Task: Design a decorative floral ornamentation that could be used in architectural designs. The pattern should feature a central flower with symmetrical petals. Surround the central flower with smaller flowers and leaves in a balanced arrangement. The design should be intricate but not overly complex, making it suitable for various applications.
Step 1714:
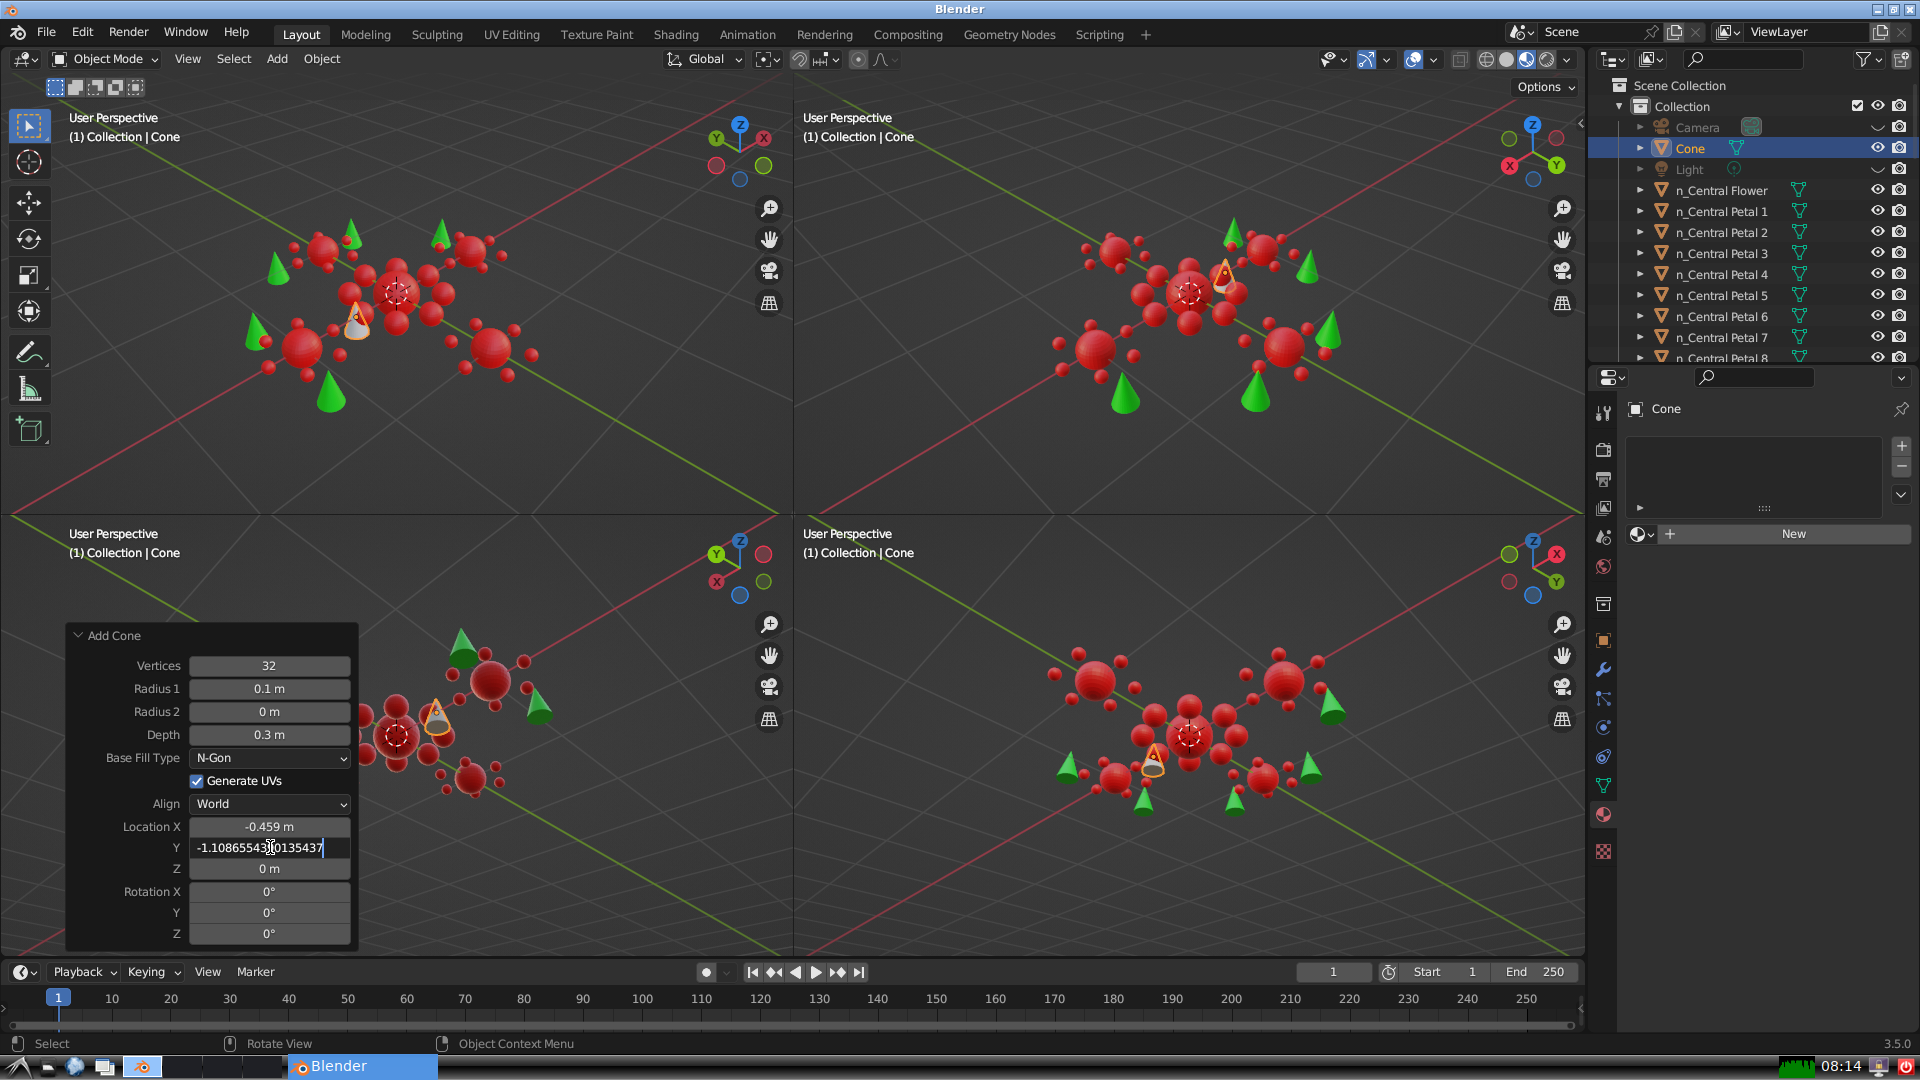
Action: {"key_press": ['Return']}